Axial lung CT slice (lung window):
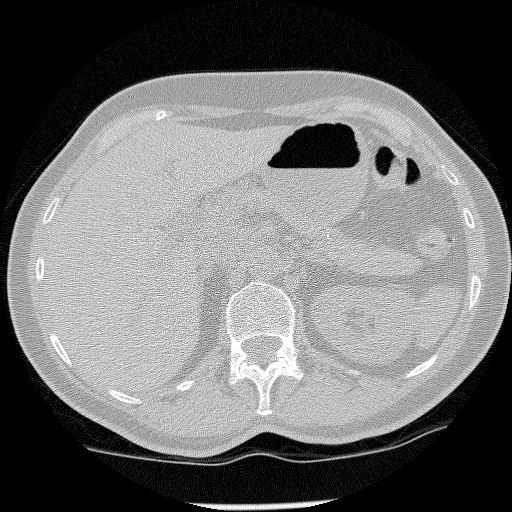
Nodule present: no